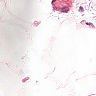
Metastatic tissue present: no